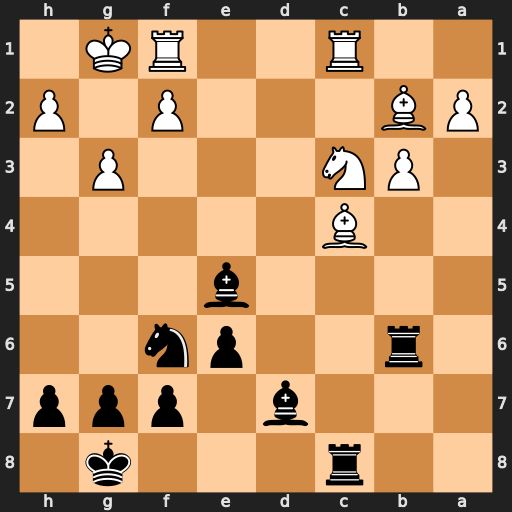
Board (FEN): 2r3k1/3b1ppp/1r2pn2/4b3/2B5/1PN3P1/PB3P1P/2R2RK1
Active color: b
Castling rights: -
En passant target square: -
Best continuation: Rxc4 bxc4 Rxb2